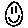
Label: smiley face